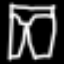
Label: pants